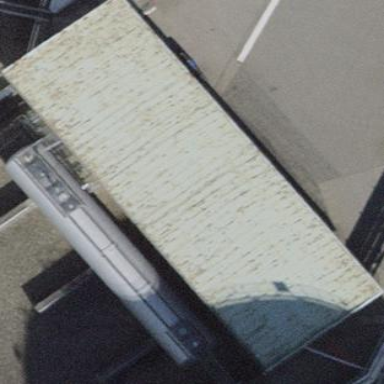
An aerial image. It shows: View of roof of building.